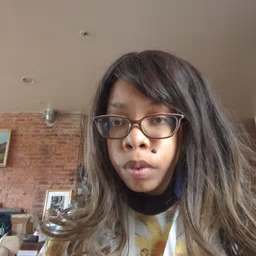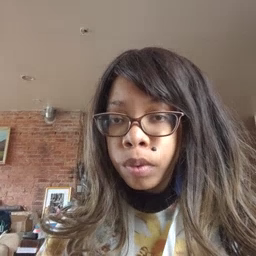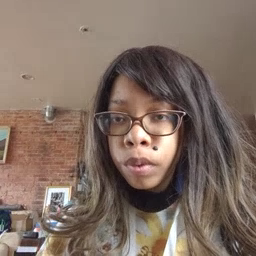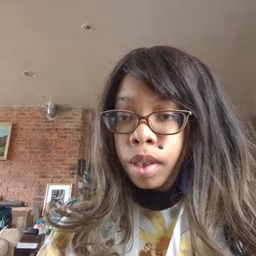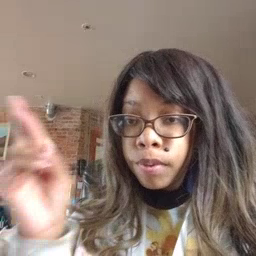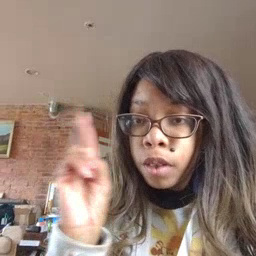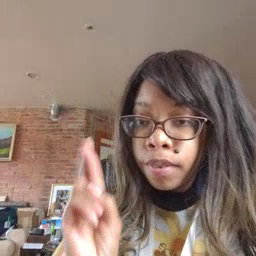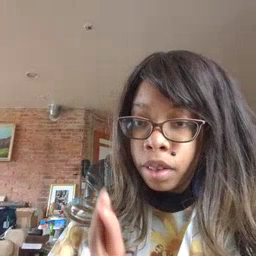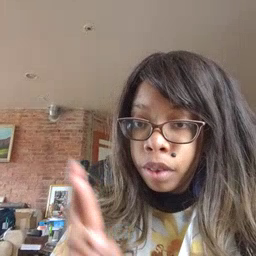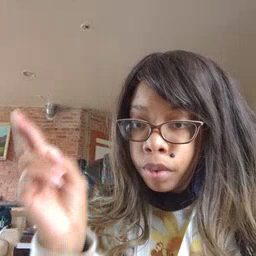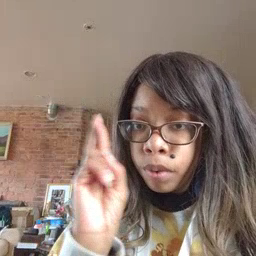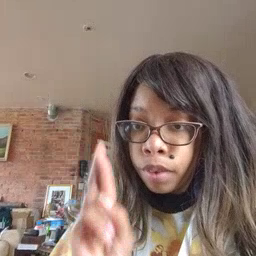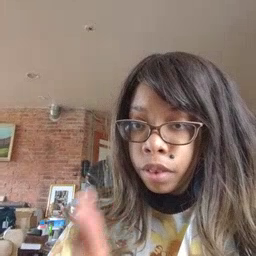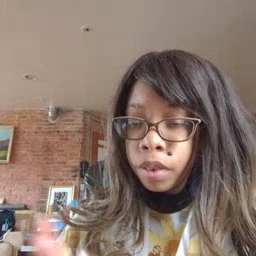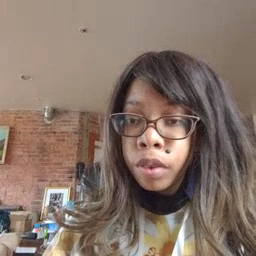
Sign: refrigerator